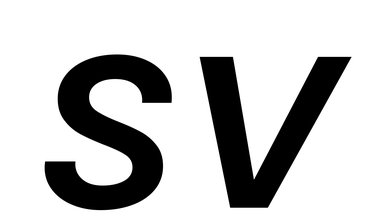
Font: Poppins-MediumItalic